Field crop: maize
Growth stage: 1
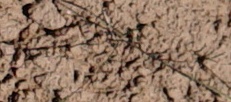
Species: lolium